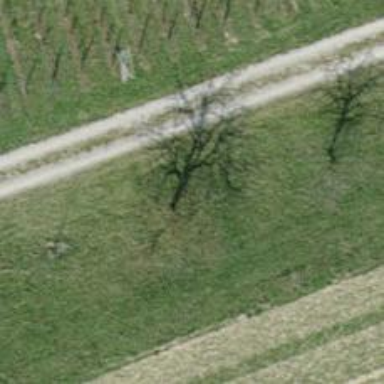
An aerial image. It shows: Beautiful tree in nature.